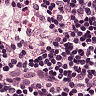
Metastatic tissue present: no